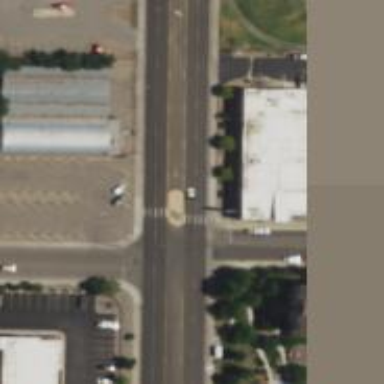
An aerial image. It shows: Marked crossing with zebra markings.